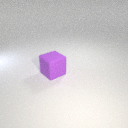
large purple rubber cube